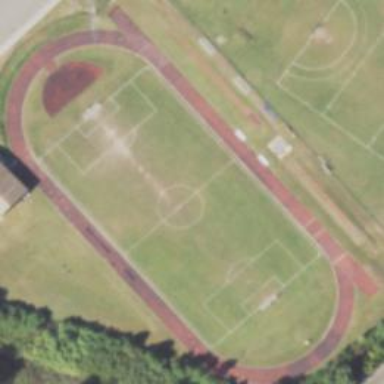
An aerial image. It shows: Track in leisure land.